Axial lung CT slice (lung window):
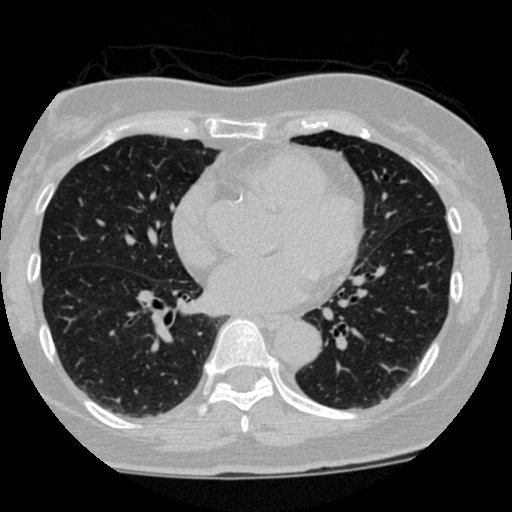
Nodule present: no